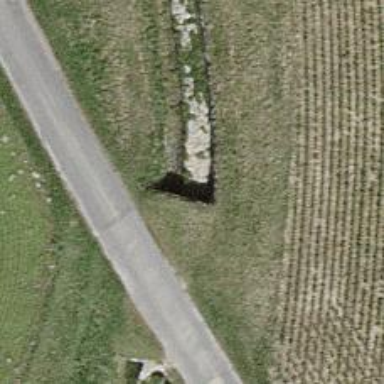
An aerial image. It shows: Culvert tunnel.